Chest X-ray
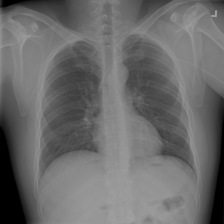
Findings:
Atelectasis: negative
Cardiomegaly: negative
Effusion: negative
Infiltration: negative
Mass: negative
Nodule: negative
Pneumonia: negative
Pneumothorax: negative
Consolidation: negative
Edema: negative
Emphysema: negative
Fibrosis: negative
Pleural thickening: negative
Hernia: negative